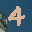
Label: 4